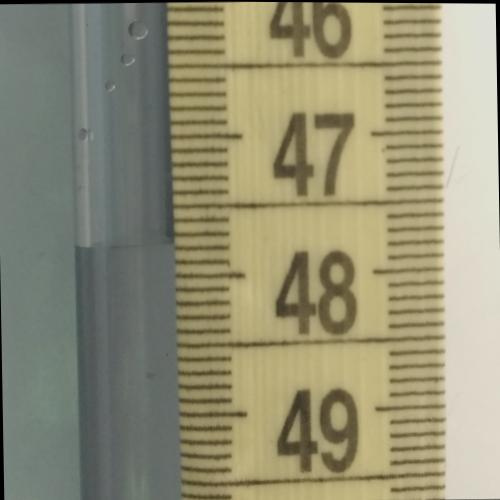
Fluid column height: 47.8 cm